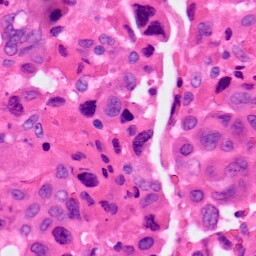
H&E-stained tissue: Lung